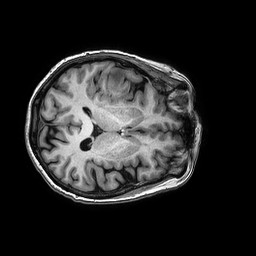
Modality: T1w
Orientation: axial
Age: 76
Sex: female
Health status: ill
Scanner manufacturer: philips
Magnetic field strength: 3 T
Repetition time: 0.006679 s
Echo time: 0.002998 s